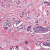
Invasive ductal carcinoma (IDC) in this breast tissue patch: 1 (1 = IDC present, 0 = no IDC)